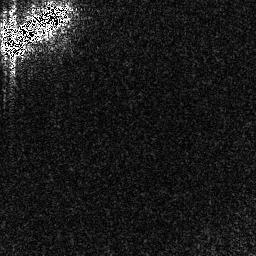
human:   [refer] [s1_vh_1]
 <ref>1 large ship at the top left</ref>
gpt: <box>[[0, 0, 28, 22, 0]]</box>